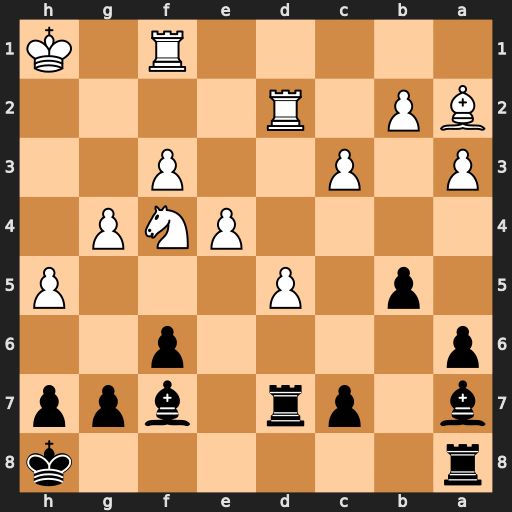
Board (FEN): r6k/b1pr1bpp/p4p2/1p1P3P/4PNP1/P1P2P2/BP1R4/5R1K
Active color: b
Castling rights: -
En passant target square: -
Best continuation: Be3 Ng6+ hxg6